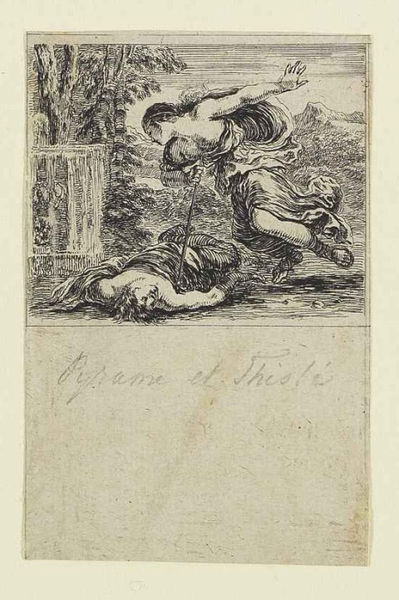
Titel: Jeu de la Mythologie - Pyrame et Thisbé
Künstler: Stefano della Bella
Standort: Karlsruhe
Institution: Staatliche Kunsthalle Karlsruhe
Schlagwörter: baum, berg, fuß, hand, himmel, kampf, mann, schatten, umhang, wasser, weiß, wolken, bäume, frauen, landschaft, menschen, bewegung, frau, grau, haar, hintergrund, kleid, kleider, schwarz, skizze, säule, zeichnung, dame, tuch, alt, arm, falten, kleidung, leiche, mensch, messer, mord, rache, stehen, stein, tod, tot, hügel, stamm, busch, boden, gewand, haare, paar, blatt, fliegen, stock, engel, sprung, bein, füße, schrift, papier, liegen, zwei, schuhe, stab, berge, gipfel, grafik, graphik, gewalt, lanze, sandalen, liegend, antike, draußen, druck, schwarzweiss, radierung, stich, titel, seite, schwert, text, überschrift, worte, bleistift, allegorie, entwurf, mythologie, göttin, sieg, karte, sandale, sterben, leiden, griechisch, mythos, sage, dolch, speer, töten, kupferstich, schwebend, drama, erstechen, mörder, handschrift, quelle, wörter, ligen, liegender, grabstein, pyramus, oden, spieß, keid, seriendruck, schrfit, dtich, furie, tötet, paper, thisbe, et, exlibris, mitologie, ableben, l+cd<h, sp7schrifteer, thiste, pipame, plötzlich, toden